Field crop: tomato
Growth stage: 2
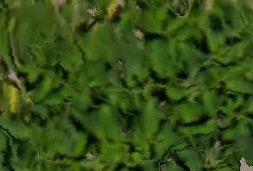
Species: tomato